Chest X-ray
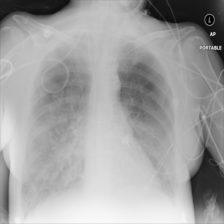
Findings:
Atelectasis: negative
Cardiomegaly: negative
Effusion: negative
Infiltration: negative
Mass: negative
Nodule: negative
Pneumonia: negative
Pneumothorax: negative
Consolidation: negative
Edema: negative
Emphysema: negative
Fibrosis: negative
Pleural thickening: negative
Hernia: negative